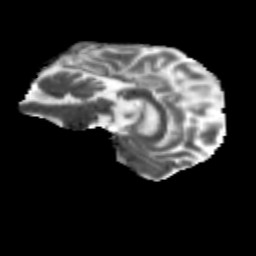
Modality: MD
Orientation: sagittal
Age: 68
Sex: male
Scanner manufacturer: siemens
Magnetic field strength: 3 T
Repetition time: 4.71 s
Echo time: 0.0906 s